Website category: movie
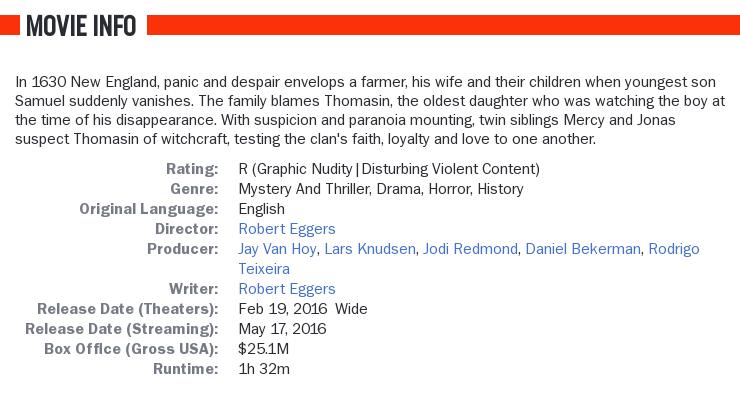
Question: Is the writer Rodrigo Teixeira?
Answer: no

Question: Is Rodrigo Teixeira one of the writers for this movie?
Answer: no

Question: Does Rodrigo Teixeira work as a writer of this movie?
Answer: no

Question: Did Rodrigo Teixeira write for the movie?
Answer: no

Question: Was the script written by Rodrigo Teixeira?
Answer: no

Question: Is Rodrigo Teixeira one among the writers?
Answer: no

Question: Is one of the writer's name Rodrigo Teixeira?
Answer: no

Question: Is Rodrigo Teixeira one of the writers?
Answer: no

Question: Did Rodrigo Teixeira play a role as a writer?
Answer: no

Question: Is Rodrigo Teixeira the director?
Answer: no

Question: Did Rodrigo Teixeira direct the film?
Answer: no

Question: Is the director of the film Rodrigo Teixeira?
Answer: no

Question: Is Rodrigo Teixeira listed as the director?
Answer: no

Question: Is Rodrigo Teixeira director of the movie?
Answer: no

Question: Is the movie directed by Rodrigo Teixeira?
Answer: no

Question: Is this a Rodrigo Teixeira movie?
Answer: no

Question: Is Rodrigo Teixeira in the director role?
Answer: no

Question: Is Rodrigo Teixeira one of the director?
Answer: no

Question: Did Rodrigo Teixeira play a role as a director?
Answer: no